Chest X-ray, AP view. Patient: 57 years old, sex M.
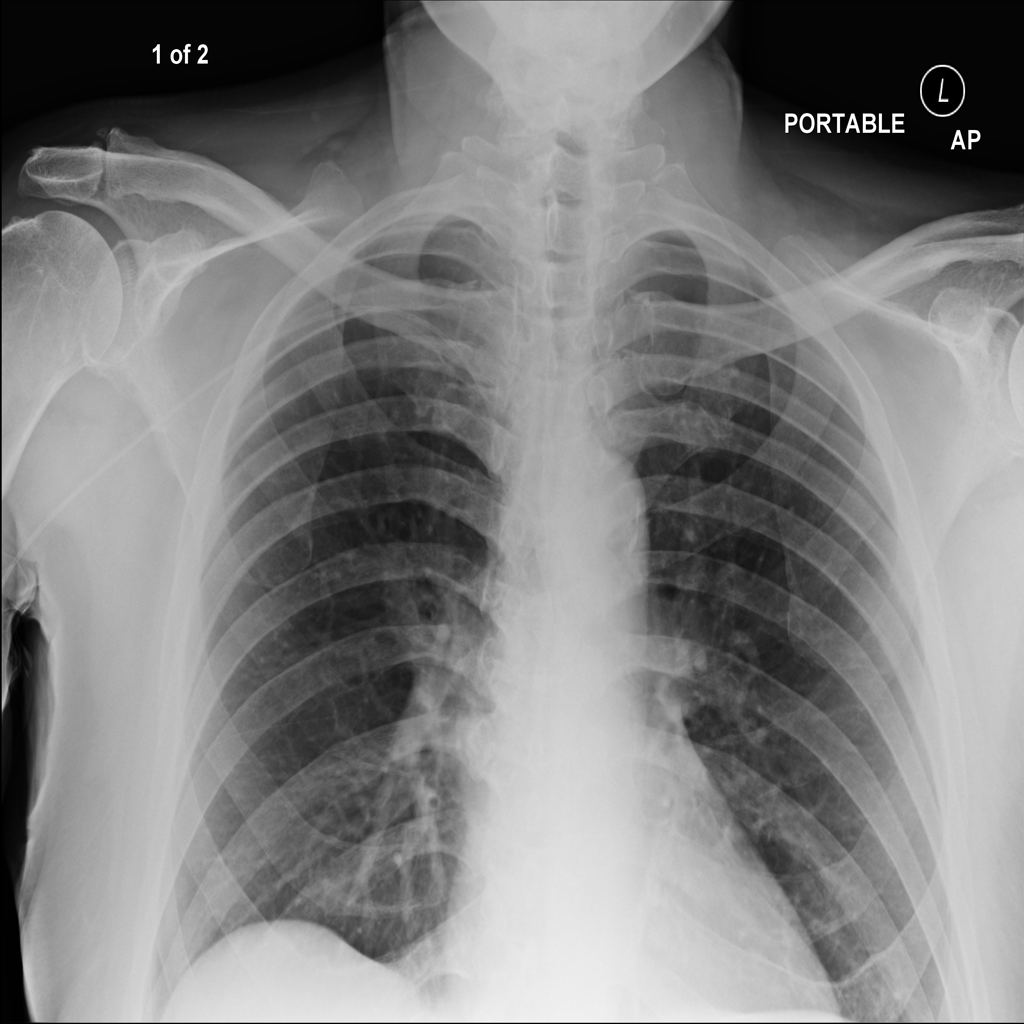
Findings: No Finding